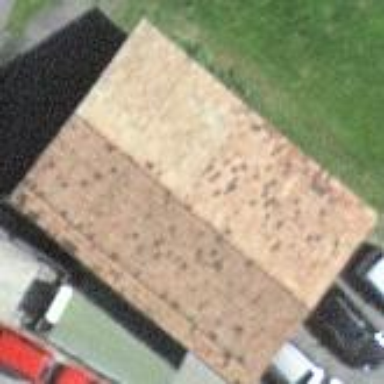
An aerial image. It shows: Barn.